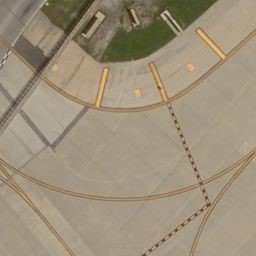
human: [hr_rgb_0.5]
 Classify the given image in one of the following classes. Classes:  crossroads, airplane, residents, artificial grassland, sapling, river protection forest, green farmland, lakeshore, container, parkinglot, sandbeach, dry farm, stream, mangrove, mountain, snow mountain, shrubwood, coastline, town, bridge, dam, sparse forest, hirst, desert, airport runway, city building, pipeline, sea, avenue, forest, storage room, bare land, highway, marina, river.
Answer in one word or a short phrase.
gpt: airport runway